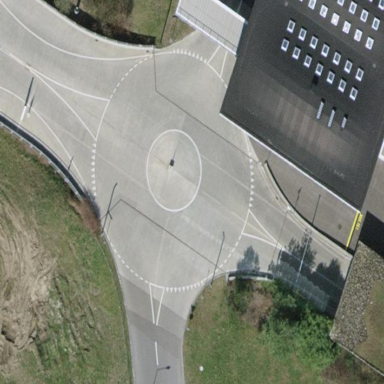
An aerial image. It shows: Unclassified road with asphalt surface leading to roundabout.